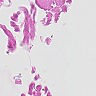
Metastatic tissue present: no